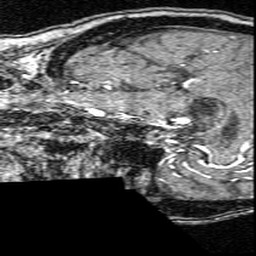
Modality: angio
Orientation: sagittal
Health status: ill
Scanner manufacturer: siemens
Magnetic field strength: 3 T
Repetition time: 0.022 s
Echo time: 0.00395 s